Aerial crown-view tile of a tropical tree (Barro Colorado Island, Panama), acquired 20250512:
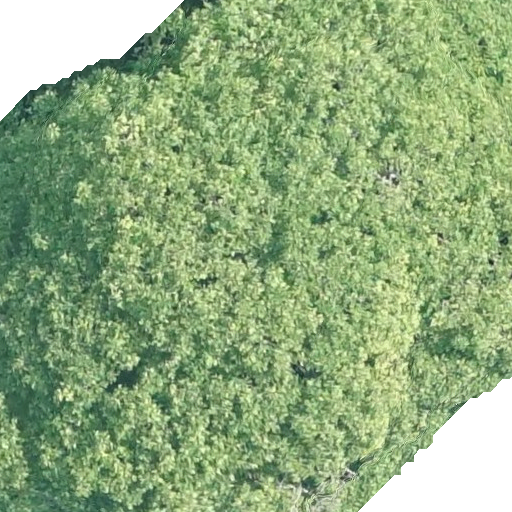
Species: Dipteryx oleifera
GBIF accepted scientific name: Dipteryx oleifera
Crown area: 501.441 m²